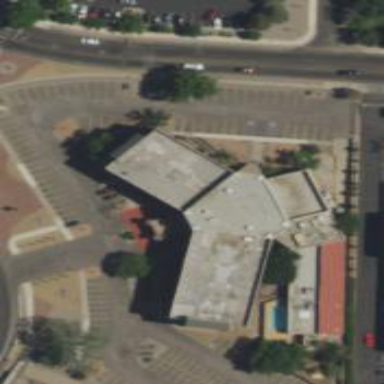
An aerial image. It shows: Building that is motel.